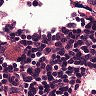
Metastatic tissue present: no